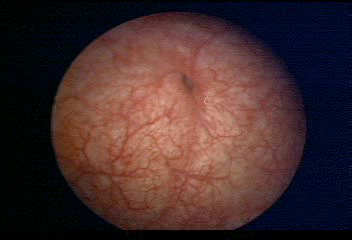
Modality: WLC
Class: Normal mucosa
Bladder cancer association: No